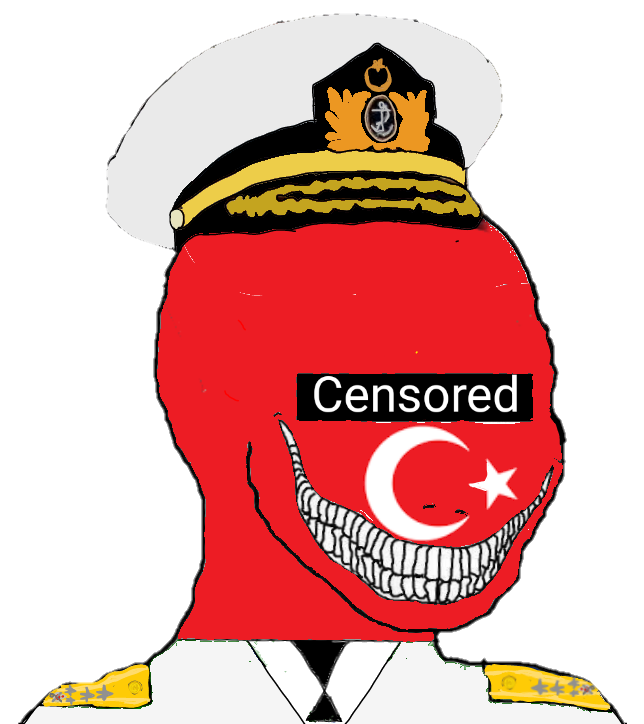
Label: 5_Oomer